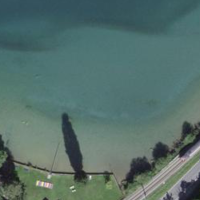
EUNIS habitat code: 14
Species observed at this site:
Mergus merganser